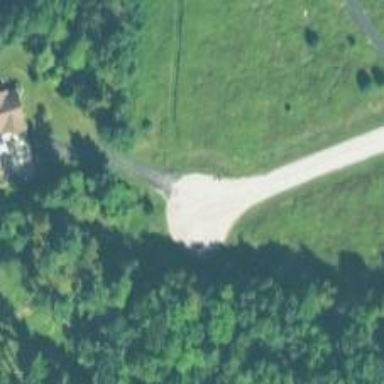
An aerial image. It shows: Turning circle on the road.